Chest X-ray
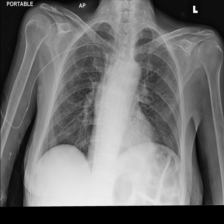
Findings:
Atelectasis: negative
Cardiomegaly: negative
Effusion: negative
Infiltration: positive
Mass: negative
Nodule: negative
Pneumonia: negative
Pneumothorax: negative
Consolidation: negative
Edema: negative
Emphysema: negative
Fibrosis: negative
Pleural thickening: negative
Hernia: negative